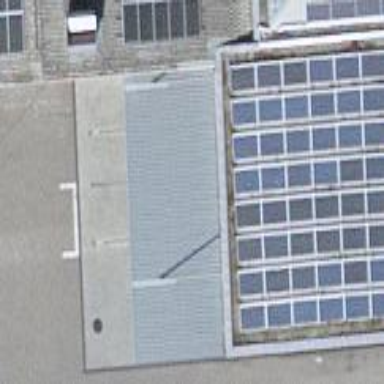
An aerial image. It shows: Solar power generator utilizing photovoltaic technology with solar photovoltaic panels.